九年级 · 解析几何
已知二次函数 $y=a x^{2}+b x+c$ 的图象如图所示, 则 $a 、 b 、 c$ 满足 ( )

      （第 8 题）

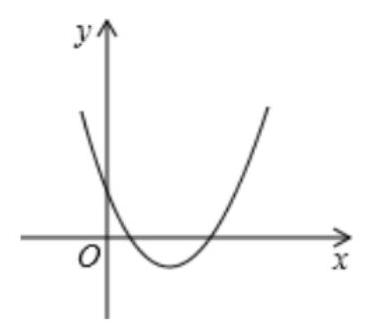
A. $a<0, b<0, c<0$
    B. $a>0, b<0, c<0$
    C. $a<0, b>0, c>0$
    D. $a>0, b<0, c>0$

答案: D
解析: 根据开口方向可得 $a$ 的符号, 根据对称轴在 $y$ 轴的哪侧可得 $b$ 的符号, 根据拋物线与 $y$ 轴的交点可得 $c$ 的符号.
【详解】解: $\because$ 抛物线开口向上, $\therefore a>0$,

$\because$ 抛物线的对称轴在 $y$ 轴的右侧,

$\therefore b<0$,

$\because$ 抛物线与 $y$ 轴交于负半轴,

$\therefore c>0$.

故选: D.

【点睛】本题考查二次函数图象与系数的关系; 用到的知识点为: 抛物线的开口向上, $a>0$;对称轴在 $y$ 轴右侧, $a, b$ 异号; 拋物线与 $y$ 轴的交点即为 $c$ 的值.